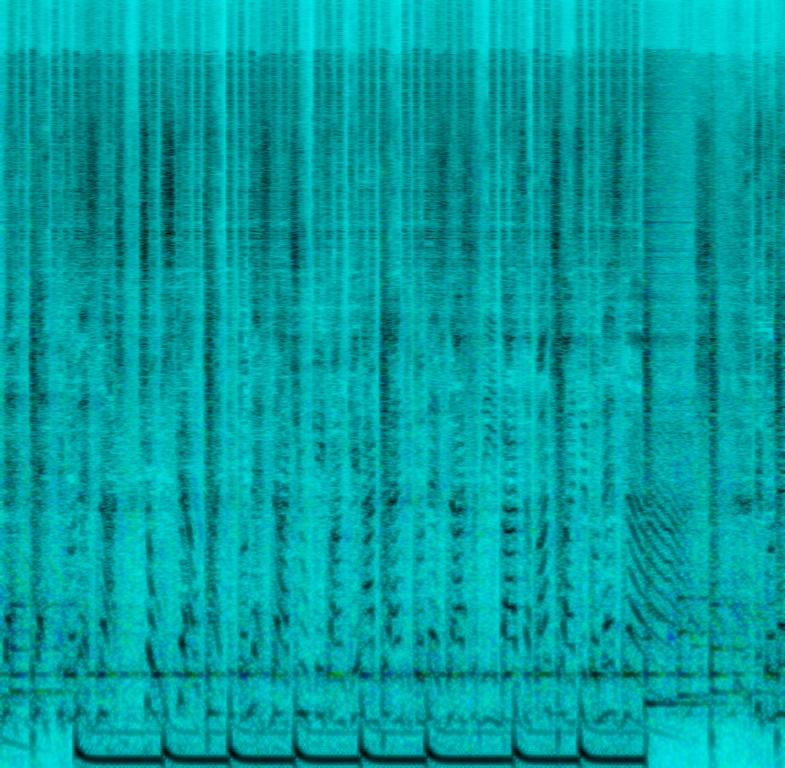
A male vocalist sings this energetic rap. The tempo is fast with electronic music and synthesiser arrangements with digital drum rhythm and boomy bass. The song is upbeat, energetic, buoyant, punchy and youthful with a bright dance groove. This song is an EDM/Synth pop.